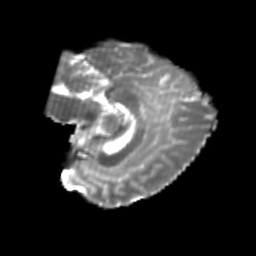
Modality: T2w
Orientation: sagittal
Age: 23
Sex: female
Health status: healthy
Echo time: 0.074 s